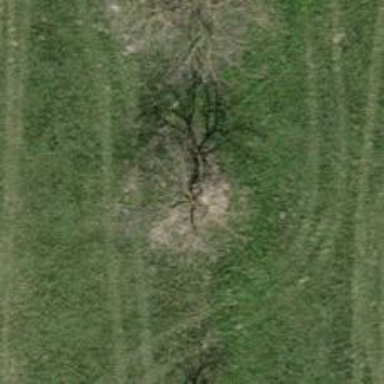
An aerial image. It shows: Row of trees in natural setting.